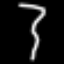
Label: squiggle